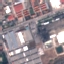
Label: Industrial